Aerial crown-view tile of a tropical tree (Barro Colorado Island, Panama), acquired 20250317:
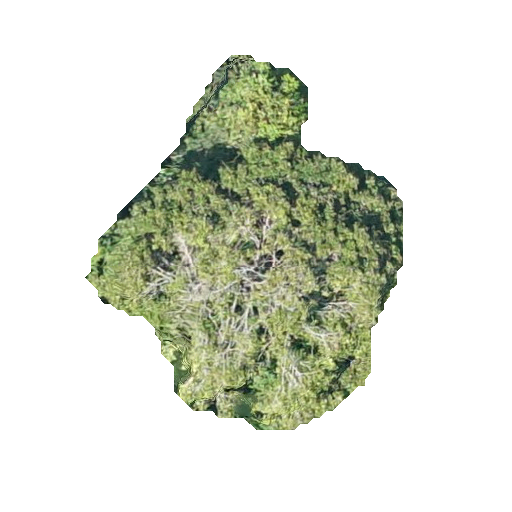
Species: Prioria copaifera
GBIF accepted scientific name: Prioria copaifera
Crown area: 108.546 m²